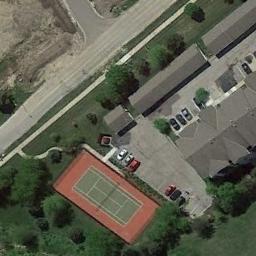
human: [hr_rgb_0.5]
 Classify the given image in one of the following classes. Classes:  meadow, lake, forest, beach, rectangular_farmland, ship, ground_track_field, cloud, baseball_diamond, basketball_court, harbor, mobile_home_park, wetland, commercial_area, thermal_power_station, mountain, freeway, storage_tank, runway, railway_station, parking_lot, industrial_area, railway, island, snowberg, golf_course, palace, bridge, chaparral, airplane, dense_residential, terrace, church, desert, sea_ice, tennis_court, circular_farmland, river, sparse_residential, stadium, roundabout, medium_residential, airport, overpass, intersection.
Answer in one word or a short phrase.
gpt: tennis_court